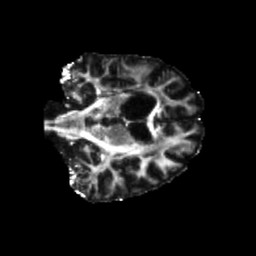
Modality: FA
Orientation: coronal
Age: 70
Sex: male
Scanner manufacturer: siemens
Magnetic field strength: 3 T
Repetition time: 5.25 s
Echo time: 0.08 s